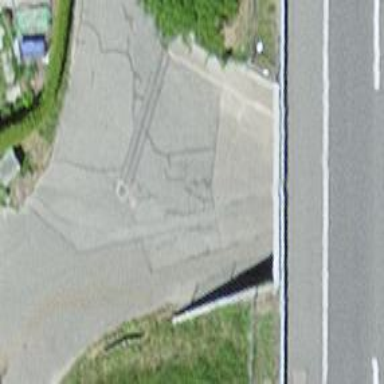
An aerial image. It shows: Unclassified road with asphalt surface going through tunnel with grade1 tracktype.